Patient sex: M
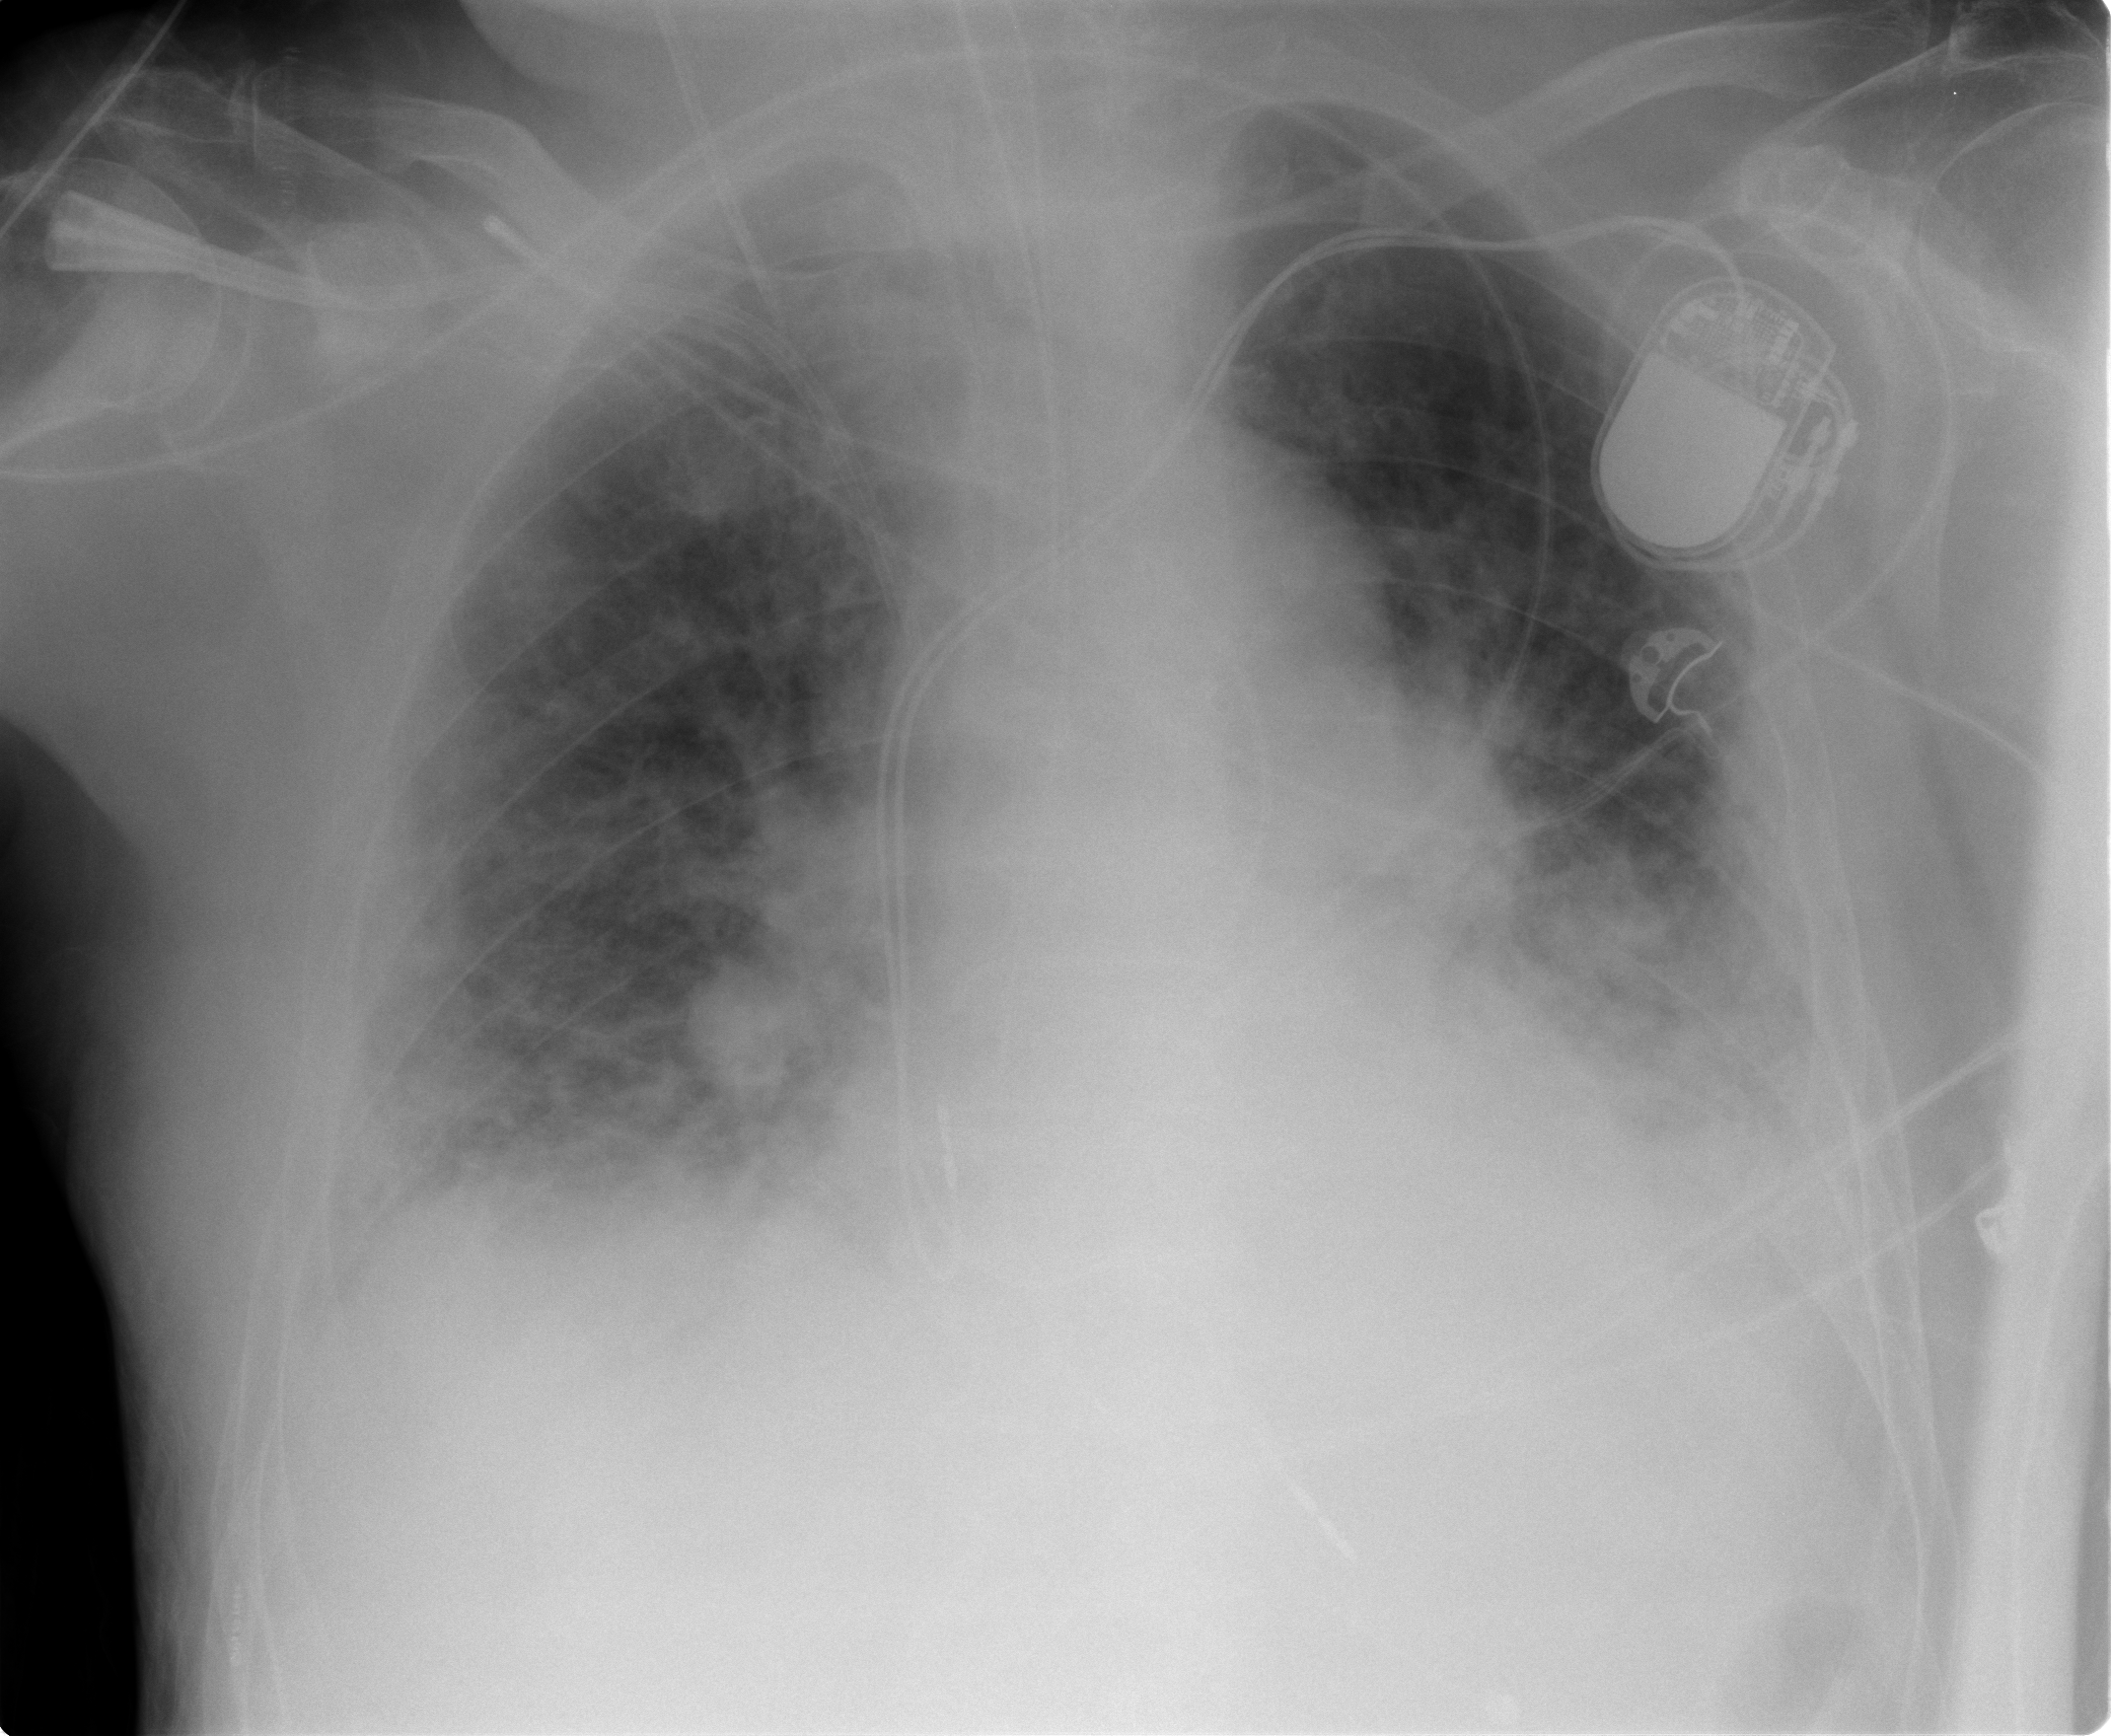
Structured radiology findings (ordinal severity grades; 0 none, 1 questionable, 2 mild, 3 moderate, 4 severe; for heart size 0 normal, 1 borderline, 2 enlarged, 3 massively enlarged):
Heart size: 1
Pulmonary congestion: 2
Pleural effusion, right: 2
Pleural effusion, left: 2
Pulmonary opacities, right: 3
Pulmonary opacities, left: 3
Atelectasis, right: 2
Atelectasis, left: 2